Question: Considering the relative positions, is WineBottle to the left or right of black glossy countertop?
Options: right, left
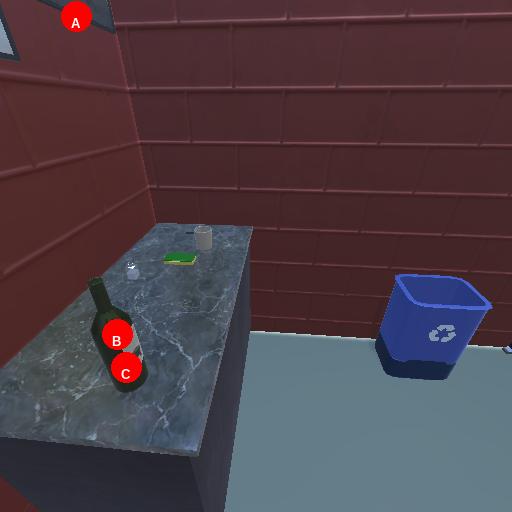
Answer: right